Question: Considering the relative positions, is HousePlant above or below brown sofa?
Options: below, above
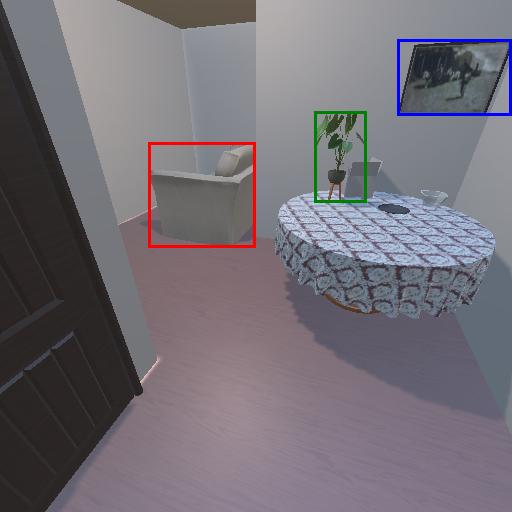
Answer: below